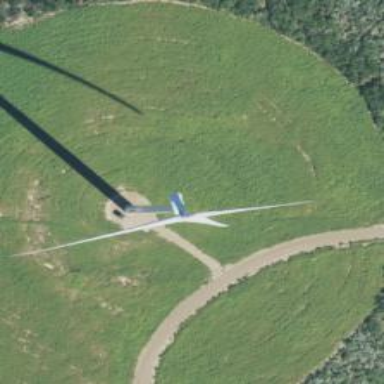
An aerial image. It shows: Wind generator using wind turbines of horizontal axis.